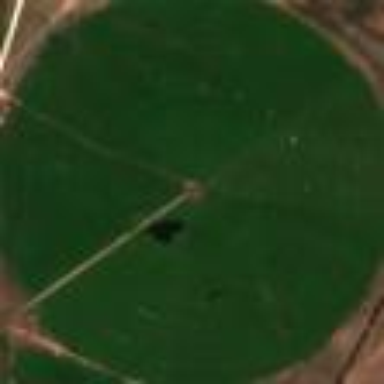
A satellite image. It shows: Center-pivot irrigated farmland.